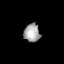
Tissue: lung
Cell type: Epithelial cells
Senescence score: 0.2003
Nuclear area (px): 295
Mean DAPI intensity: 160.397